Question: A int is composed of 4 bytes. How could I replace one of those 4 bytes with a new byte. In other words I am looking for a method:
'''
int ReplaceByte(int index, int value, byte replaceByte)
{
// implementation
}
'''
for example if I have the value 'FFFFFFFF' (-1) and I will like to replace the byte '0' with '0A' (10) then I will call the method as:
'ReplaceByte(0,-1,10)'
and I will like that method to return me 'FFFFFF0A'
Do I have to convert the int to a byte array then replace the byte I want then convert back to an int? I am looking for an efficient way of doing this. We are creating a debugger like program that connects to a target (board) and we update these values very frequently.
## Edit (results)
here are the results:

Here is the code:
'''
static void Main ( string[ ] args )
{
byte[ ] randomBytes = new byte[ 1024 * 1024 * 512 ];
Random r = new Random( );
r.NextBytes( randomBytes );
Int64 sum;
var now = DateTime.Now;
Console.WriteLine( "Test 1" );
sum = 0;
now = DateTime.Now;
foreach ( var bt in randomBytes )
{
sum += ReplaceByte1( 1 , -1 , bt );
}
Console.WriteLine( "Test 1 finished in {0} seconds hash = {1}
" , ( DateTime.Now - now ).TotalSeconds, sum );
Console.WriteLine( "Test 2" );
sum = 0;
now = DateTime.Now;
foreach ( var bt in randomBytes )
{
sum += ReplaceByte2( 1 , -1 , bt );
}
Console.WriteLine( "Test 2 finished in {0} seconds hash = {1}
" , ( DateTime.Now - now ).TotalSeconds, sum );
Console.WriteLine( "Test 3" );
sum = 0;
now = DateTime.Now;
foreach ( var bt in randomBytes )
{
sum += ReplaceByte3( 1 , -1 , bt );
}
Console.WriteLine( "Test 3 finished in {0} seconds hash = {1}
" , ( DateTime.Now - now ).TotalSeconds , sum );
Console.Read( );
}
// test 1
static int ReplaceByte1 ( int index , int value , byte replaceByte )
{
return ( value & ~( 0xFF << ( index * 8 ) ) ) | ( replaceByte << ( index * 8 ) );
}
// test 2
static int ReplaceByte2 ( int index , int value , byte replaceByte )
{
// how many bits you should shift replaceByte to bring it "in position"
var shiftBits = 8 * index;
// bitwise AND this with value to clear the bits that should become replaceByte
var mask = ~( 0xff << shiftBits );
// clear those bits and then set them to whatever replaceByte is
return value & mask | ( replaceByte << shiftBits );
}
// test 3
static int ReplaceByte3 ( int index , int value , byte replaceByte )
{
var bytes = BitConverter.GetBytes( value );
bytes[ index ] = replaceByte;
return BitConverter.ToInt32( bytes , 0 );
}
'''
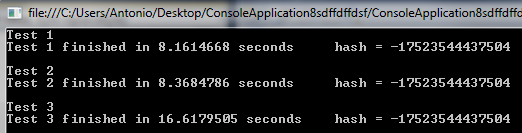
Answer: No, no bytes arrays. This actually very simple.
Not tested:
'''
int ReplaceByte(int index, int value, byte replaceByte)
{
return (value & ~(0xFF << (index * 8))) | (replaceByte << (index * 8));
}
'''
First it clears the space where at the specified index, and then it puts the new value in that space.